Interaction volume radius: 5 \u00c5
Interaction volume height: 10 \u00c5
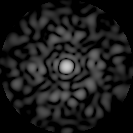
Disorder parameter: 0.8823